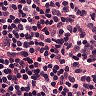
Metastatic tissue present: no